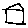
Label: house